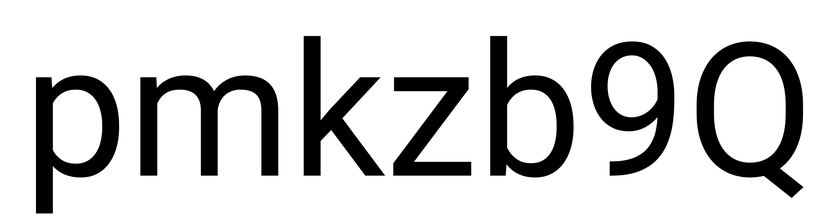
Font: Roboto_Regular